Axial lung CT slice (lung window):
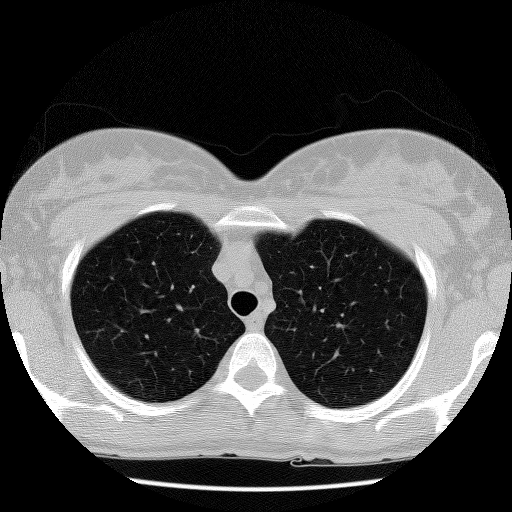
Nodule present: no